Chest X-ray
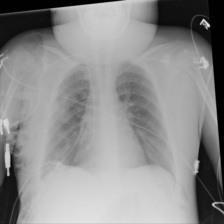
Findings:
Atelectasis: negative
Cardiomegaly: negative
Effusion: negative
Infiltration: negative
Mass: negative
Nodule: negative
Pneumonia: negative
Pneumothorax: negative
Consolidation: negative
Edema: negative
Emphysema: positive
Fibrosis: negative
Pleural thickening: negative
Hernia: negative